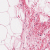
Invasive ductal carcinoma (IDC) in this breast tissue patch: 0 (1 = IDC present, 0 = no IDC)